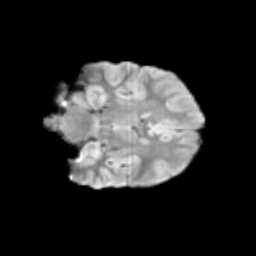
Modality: T2w
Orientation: coronal
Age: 9
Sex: male
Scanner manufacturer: siemens
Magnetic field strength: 3 T
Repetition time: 3.8 s
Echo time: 0.07 s